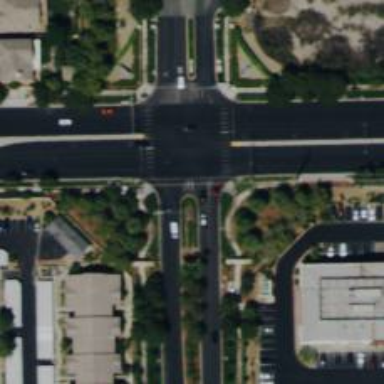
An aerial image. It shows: Solid stop line on the road.